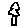
Label: tree